Question: What is the value of the measurement in the image?
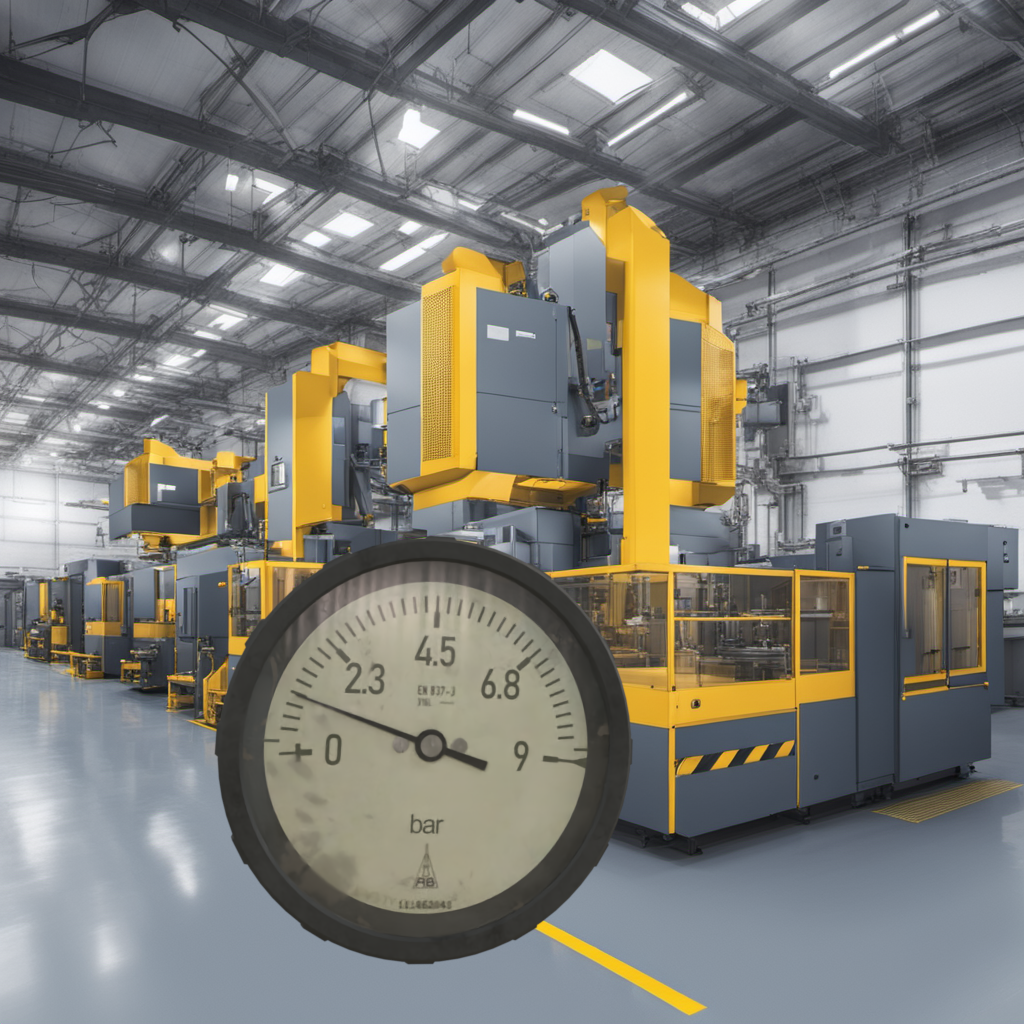
Answer: The result is 1.2
Question: What is the reading range of this measurement?
Answer: The range is from 0 to 9
Question: What is the minimum and maximum value range of the measurement in the image?
Answer: The minimum value is 0 and the maximum value is 9